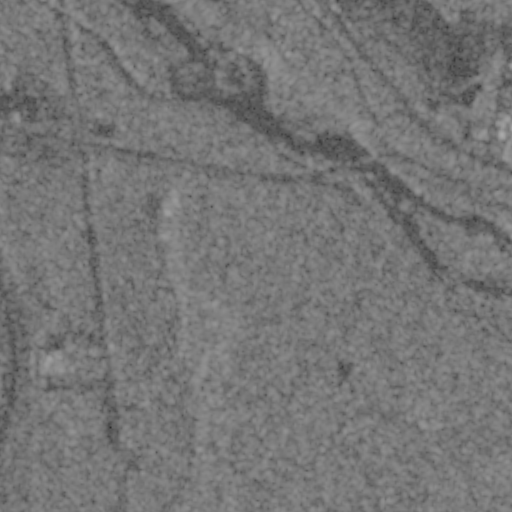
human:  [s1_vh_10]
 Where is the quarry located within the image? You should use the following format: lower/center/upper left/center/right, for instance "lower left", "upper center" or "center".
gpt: The quarry is located in the upper right of the image.
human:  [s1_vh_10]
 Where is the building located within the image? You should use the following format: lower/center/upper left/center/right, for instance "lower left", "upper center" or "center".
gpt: The building is located in the upper right of the image.
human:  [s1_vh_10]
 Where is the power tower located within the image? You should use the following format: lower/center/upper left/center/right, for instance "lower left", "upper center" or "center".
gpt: There is no power tower in the image.

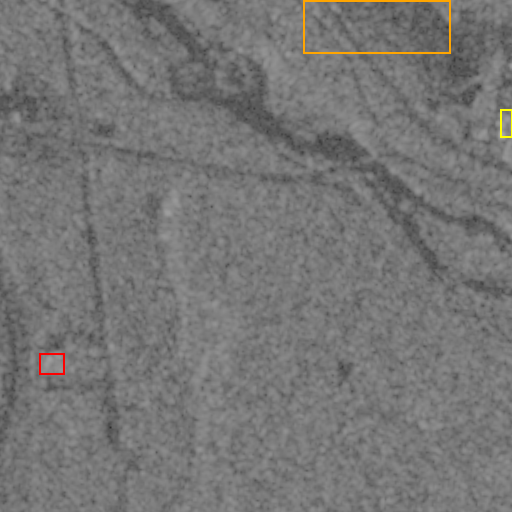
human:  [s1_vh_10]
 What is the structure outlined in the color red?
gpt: The structure outlined in red is a power substation.
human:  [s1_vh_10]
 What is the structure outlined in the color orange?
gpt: The structure outlined in orange is a quarry.
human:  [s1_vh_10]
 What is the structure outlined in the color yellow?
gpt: The structure outlined in yellow is a building.
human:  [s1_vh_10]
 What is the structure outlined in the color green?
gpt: There is no green outline.